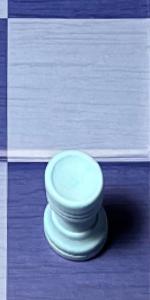
Label: Rook_White